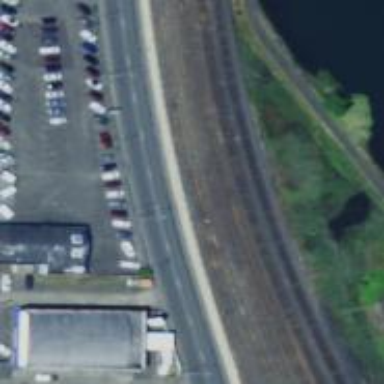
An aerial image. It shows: Railway yard.